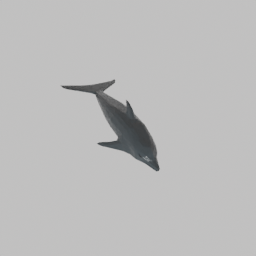
Label: animals